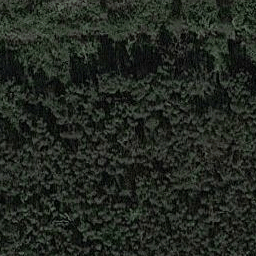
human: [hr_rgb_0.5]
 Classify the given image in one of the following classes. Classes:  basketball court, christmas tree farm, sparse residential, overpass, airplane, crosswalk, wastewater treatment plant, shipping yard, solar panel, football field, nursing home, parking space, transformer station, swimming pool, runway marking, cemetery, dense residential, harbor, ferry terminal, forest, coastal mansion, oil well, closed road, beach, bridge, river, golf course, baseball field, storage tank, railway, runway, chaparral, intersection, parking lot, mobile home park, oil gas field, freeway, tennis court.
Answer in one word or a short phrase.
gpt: forest